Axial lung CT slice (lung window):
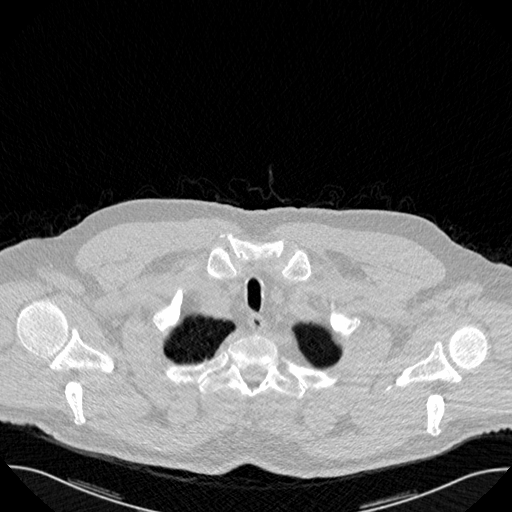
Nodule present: no